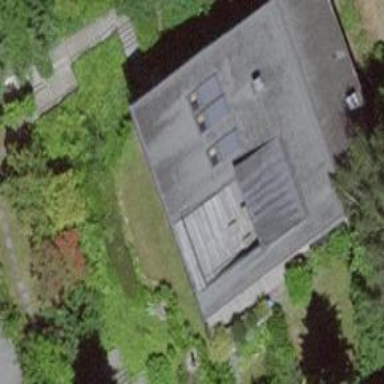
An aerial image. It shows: Residential building.